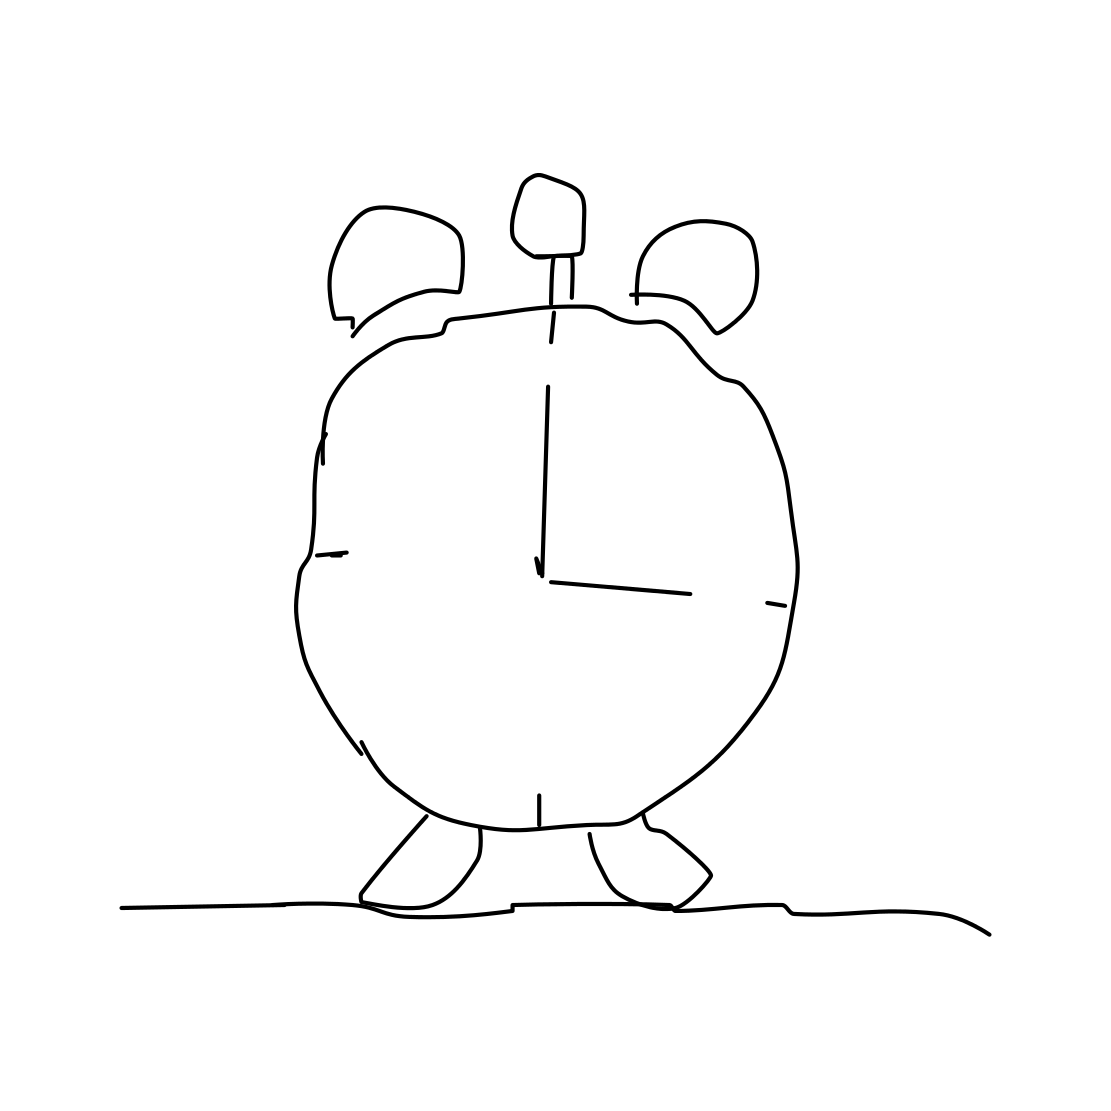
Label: alarm clock